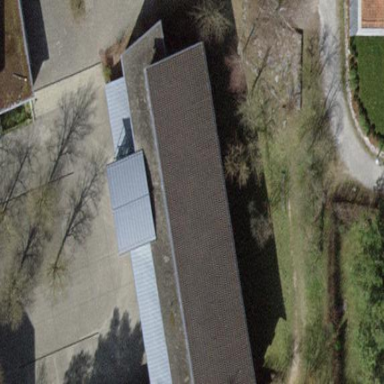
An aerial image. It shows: School building.